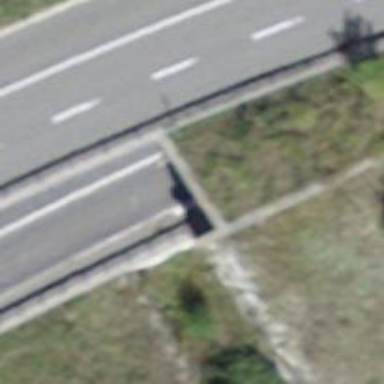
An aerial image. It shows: Retaining wall.